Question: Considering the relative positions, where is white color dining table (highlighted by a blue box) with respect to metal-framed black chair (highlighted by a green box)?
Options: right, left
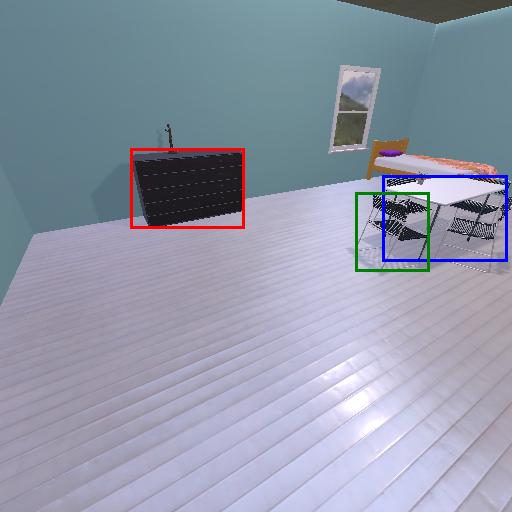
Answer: right